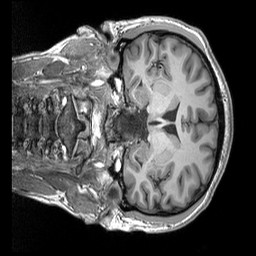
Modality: T1w
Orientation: coronal
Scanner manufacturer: siemens
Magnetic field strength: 3 T
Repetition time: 2.53 s
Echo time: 0.00298 s